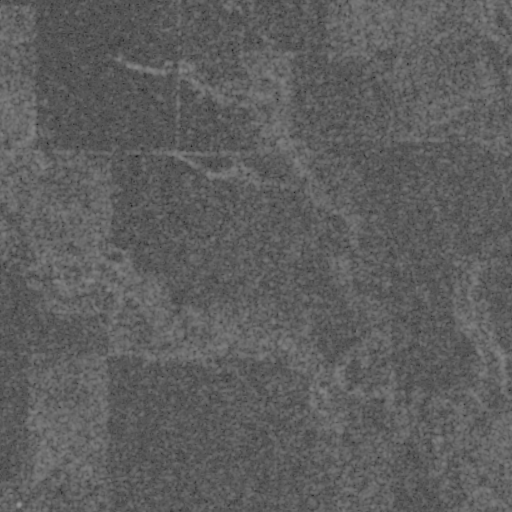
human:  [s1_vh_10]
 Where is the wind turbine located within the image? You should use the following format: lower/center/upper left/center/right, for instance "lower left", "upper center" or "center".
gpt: The wind turbine is located in the lower left of the image.
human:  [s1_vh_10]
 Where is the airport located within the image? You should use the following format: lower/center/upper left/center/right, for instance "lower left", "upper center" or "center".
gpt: There is no airport in the image.

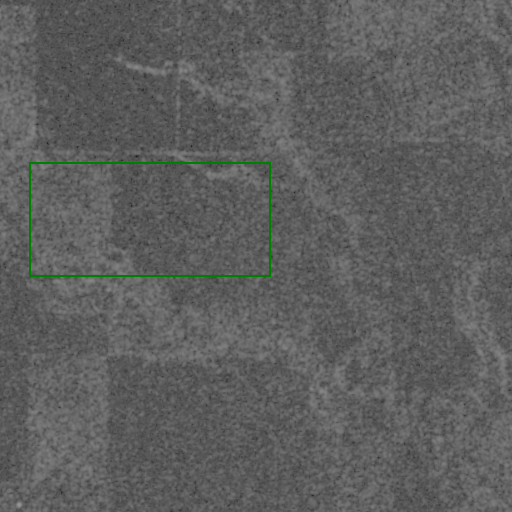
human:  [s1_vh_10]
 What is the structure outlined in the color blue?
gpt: There is no blue outline.
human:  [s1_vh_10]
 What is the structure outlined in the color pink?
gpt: There is no structure outlined in pink.